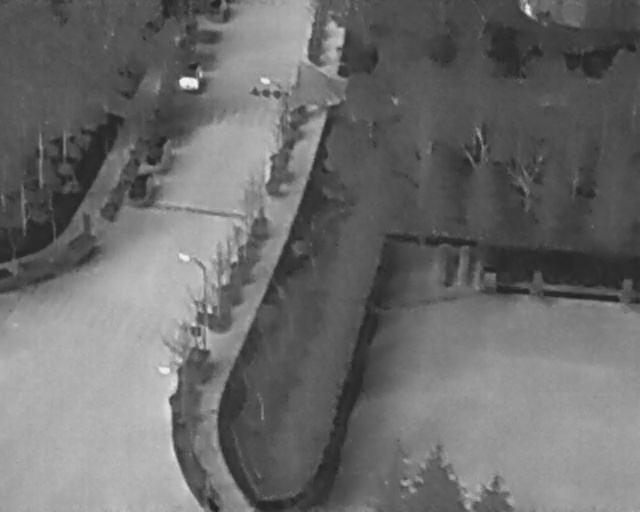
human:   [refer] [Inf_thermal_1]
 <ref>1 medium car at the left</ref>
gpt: <box>[[19, 34, 25, 39, 11]]</box>

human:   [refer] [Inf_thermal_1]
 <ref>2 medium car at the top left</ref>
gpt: <box>[[21, 27, 27, 31, 11], [27, 12, 32, 17, 11]]</box>